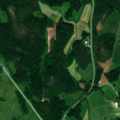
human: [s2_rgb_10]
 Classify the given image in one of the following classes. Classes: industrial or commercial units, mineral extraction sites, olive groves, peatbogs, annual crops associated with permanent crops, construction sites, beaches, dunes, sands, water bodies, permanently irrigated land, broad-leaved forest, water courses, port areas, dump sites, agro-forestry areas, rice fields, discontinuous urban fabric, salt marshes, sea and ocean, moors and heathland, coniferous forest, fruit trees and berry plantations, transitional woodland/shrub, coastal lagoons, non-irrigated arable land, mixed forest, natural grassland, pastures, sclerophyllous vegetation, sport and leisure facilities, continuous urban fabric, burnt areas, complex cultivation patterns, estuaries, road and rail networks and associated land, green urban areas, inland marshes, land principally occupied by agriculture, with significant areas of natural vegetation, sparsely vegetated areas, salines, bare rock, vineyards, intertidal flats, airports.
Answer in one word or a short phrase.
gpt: non-irrigated arable land, land principally occupied by agriculture, with significant areas of natural vegetation, coniferous forest, mixed forest, transitional woodland/shrub, water bodies